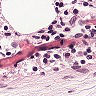
Metastatic tissue present: no